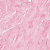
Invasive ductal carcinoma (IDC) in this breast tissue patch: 0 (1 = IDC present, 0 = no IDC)